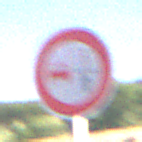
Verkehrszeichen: VerbotUeberholenEinspurigeFahrzeuge
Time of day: MorningAfternoon
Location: Outdoor (RoadRail)
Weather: PartlyCloudy
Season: NotSpecified
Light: Natural